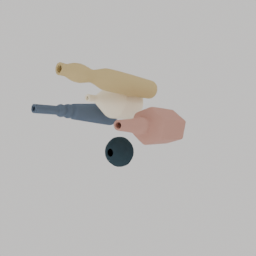
Label: decoration